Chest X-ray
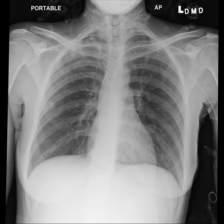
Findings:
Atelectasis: negative
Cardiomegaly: negative
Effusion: negative
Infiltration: negative
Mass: negative
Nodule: positive
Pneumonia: negative
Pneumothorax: negative
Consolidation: negative
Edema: negative
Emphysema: negative
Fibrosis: negative
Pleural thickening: negative
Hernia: negative